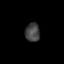
Tissue: lung
Cell type: Epithelial cells
Senescence score: 0.243
Nuclear area (px): 267
Mean DAPI intensity: 67.749